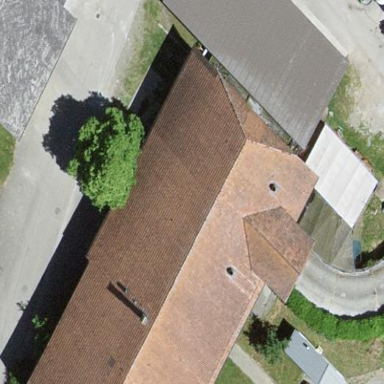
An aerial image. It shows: Farm building.